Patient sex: M
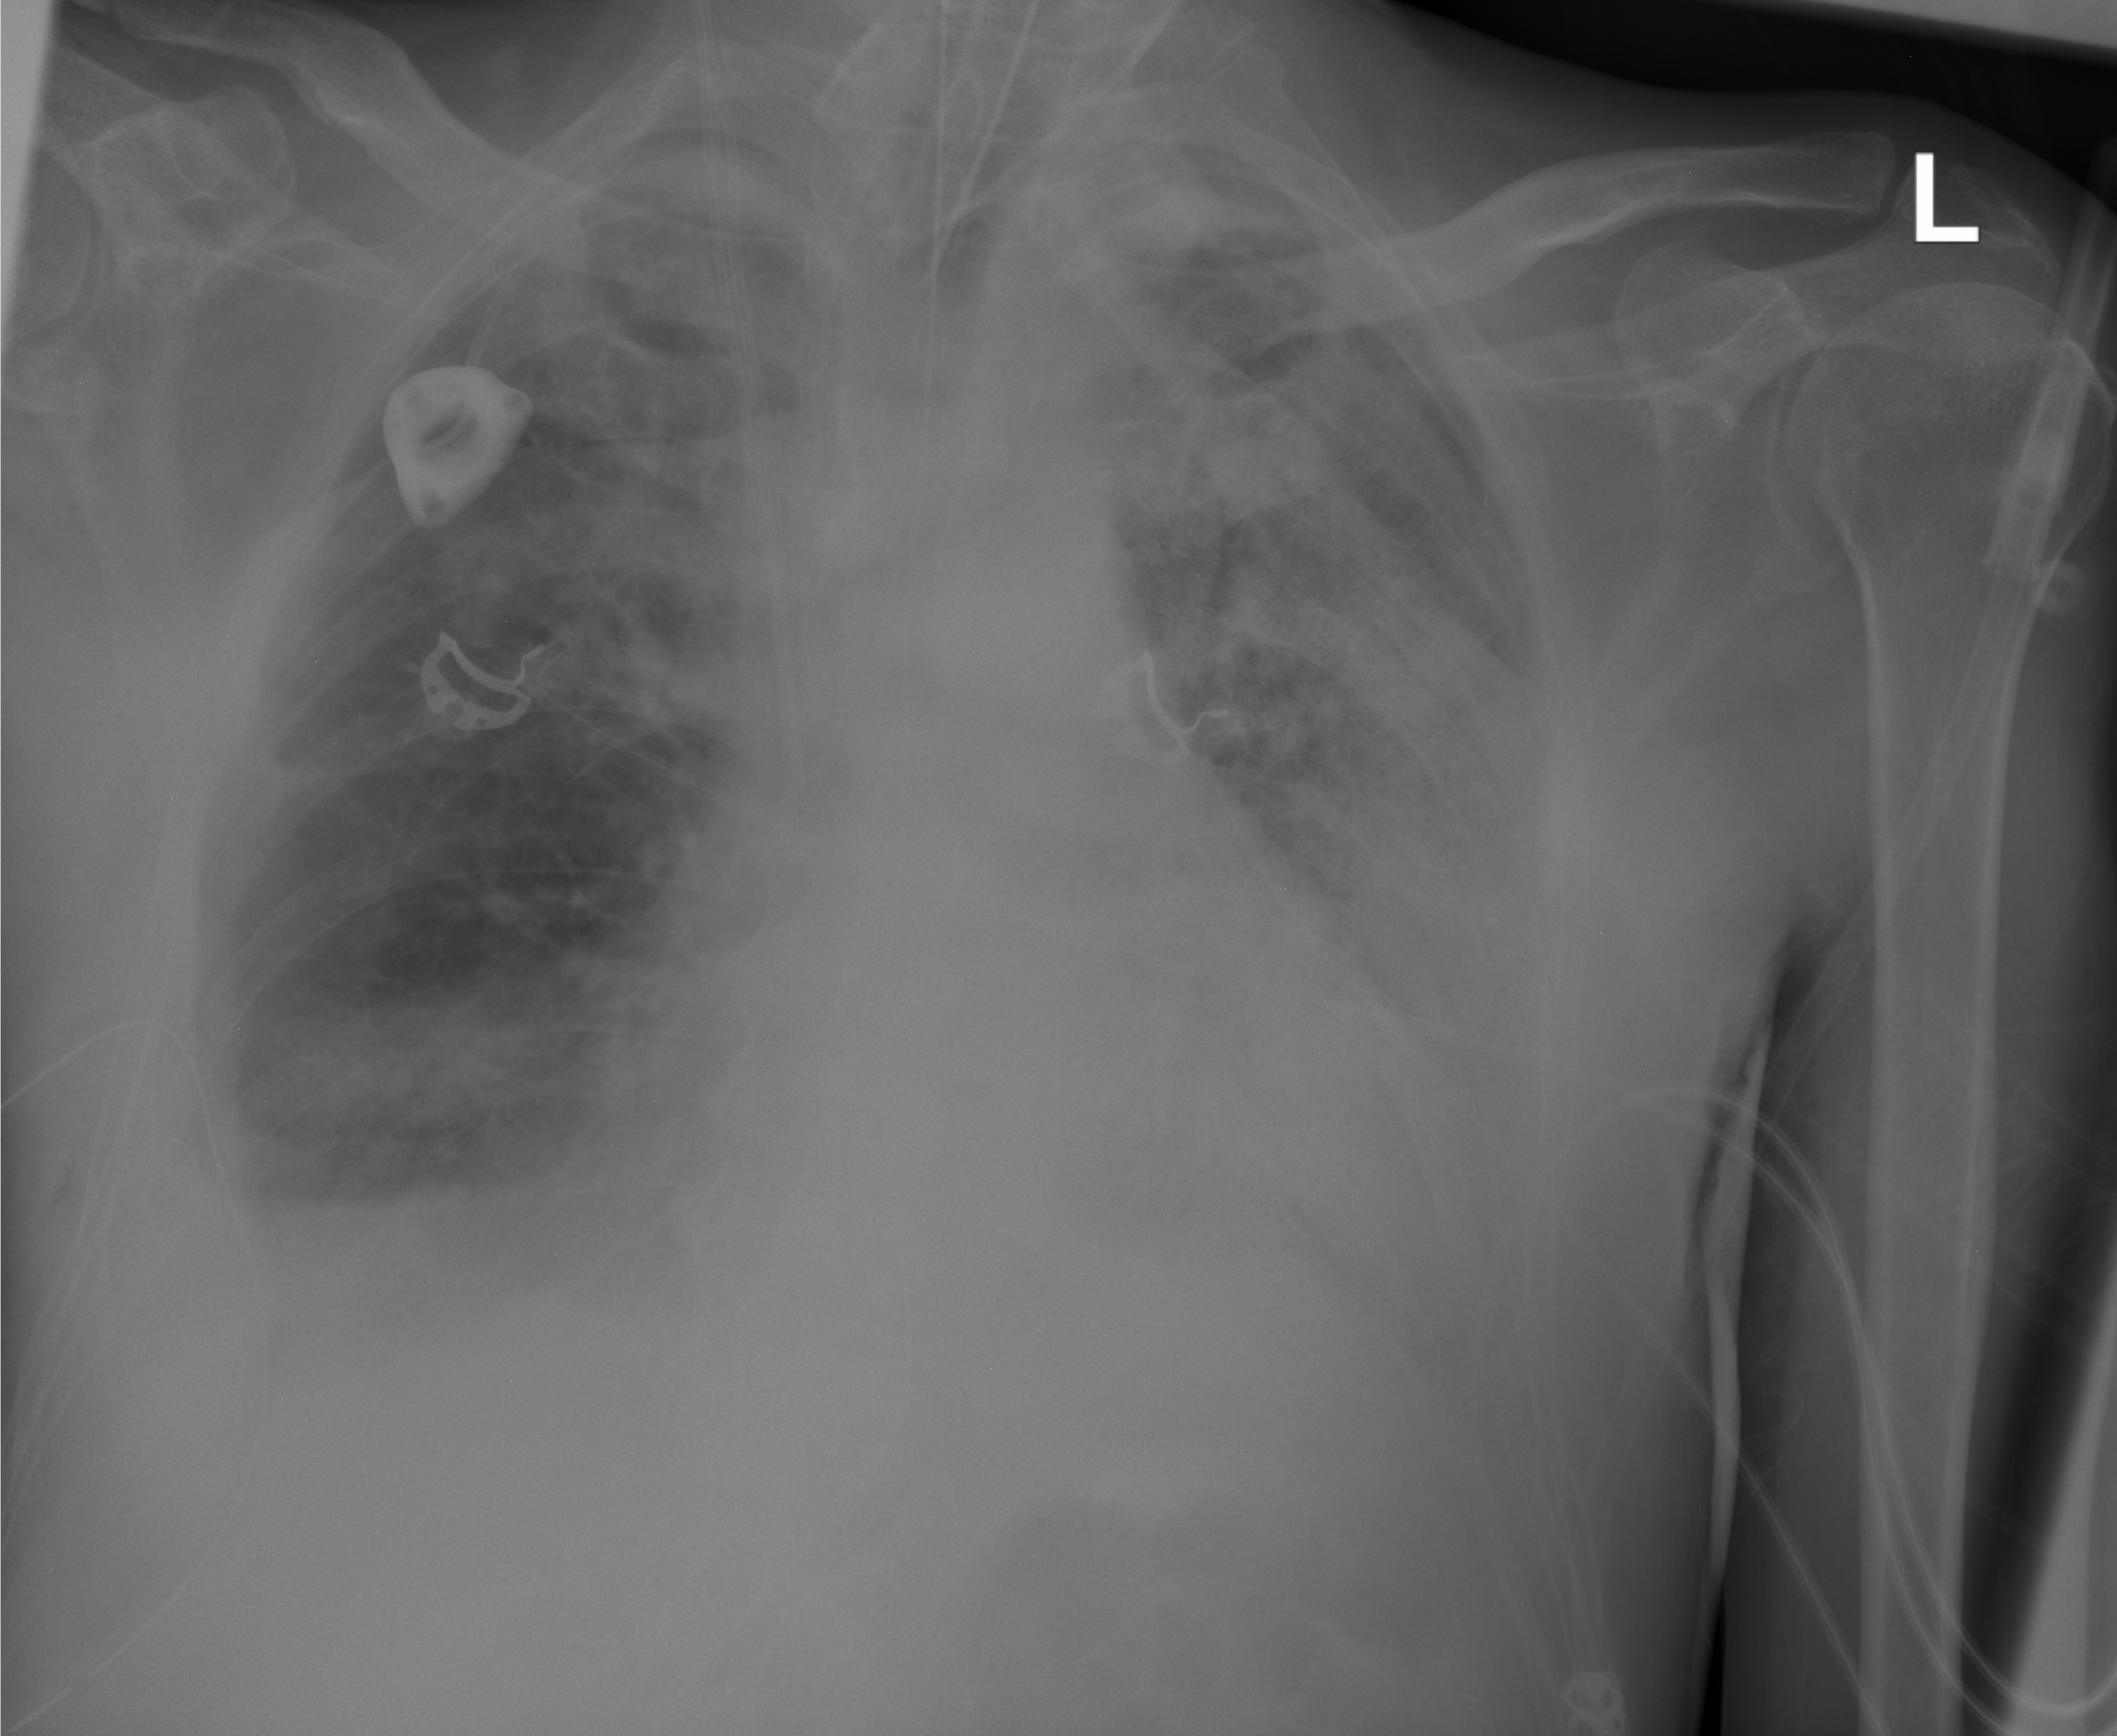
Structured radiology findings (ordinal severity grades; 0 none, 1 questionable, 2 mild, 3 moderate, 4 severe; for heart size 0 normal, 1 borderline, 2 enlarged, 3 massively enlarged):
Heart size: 1
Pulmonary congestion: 0
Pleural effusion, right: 2
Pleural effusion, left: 2
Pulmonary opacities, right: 1
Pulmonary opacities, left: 4
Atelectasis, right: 2
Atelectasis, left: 2